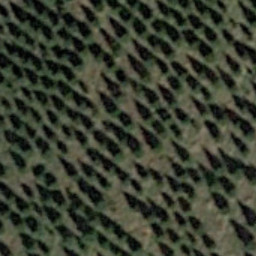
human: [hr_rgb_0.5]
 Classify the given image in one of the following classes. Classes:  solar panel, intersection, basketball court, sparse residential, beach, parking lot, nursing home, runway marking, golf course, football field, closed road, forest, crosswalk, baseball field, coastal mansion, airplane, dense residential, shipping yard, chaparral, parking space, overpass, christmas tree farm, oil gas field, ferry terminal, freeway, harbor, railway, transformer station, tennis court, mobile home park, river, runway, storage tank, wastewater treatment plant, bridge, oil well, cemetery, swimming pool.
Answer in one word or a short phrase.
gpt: christmas tree farm